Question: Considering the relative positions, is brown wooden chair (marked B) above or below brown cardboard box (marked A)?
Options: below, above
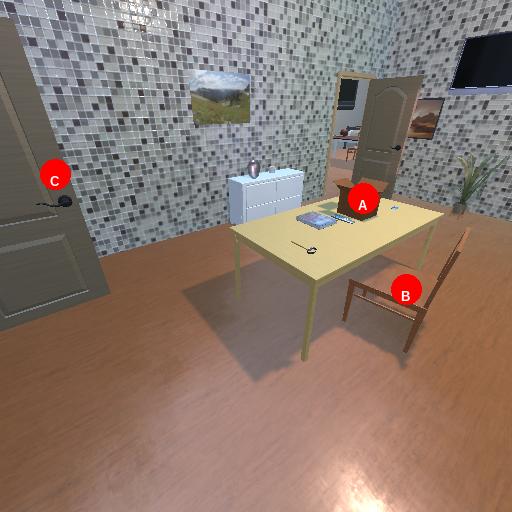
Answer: below